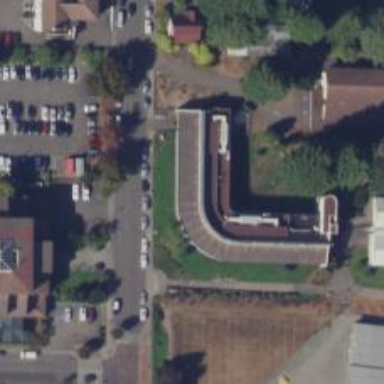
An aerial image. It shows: School.